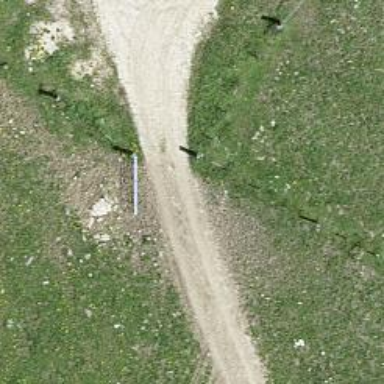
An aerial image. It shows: Gate.